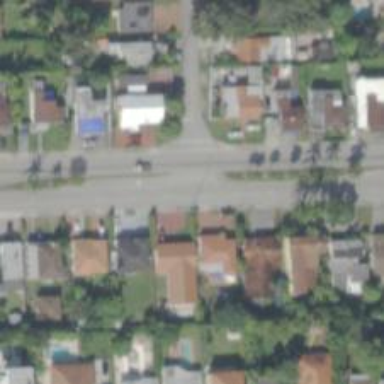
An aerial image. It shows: Secondary road with asphalt surface.